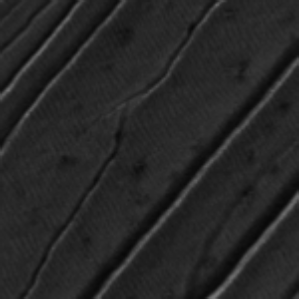
Label: frost